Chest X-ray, AP view. Patient: 54 years old, sex M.
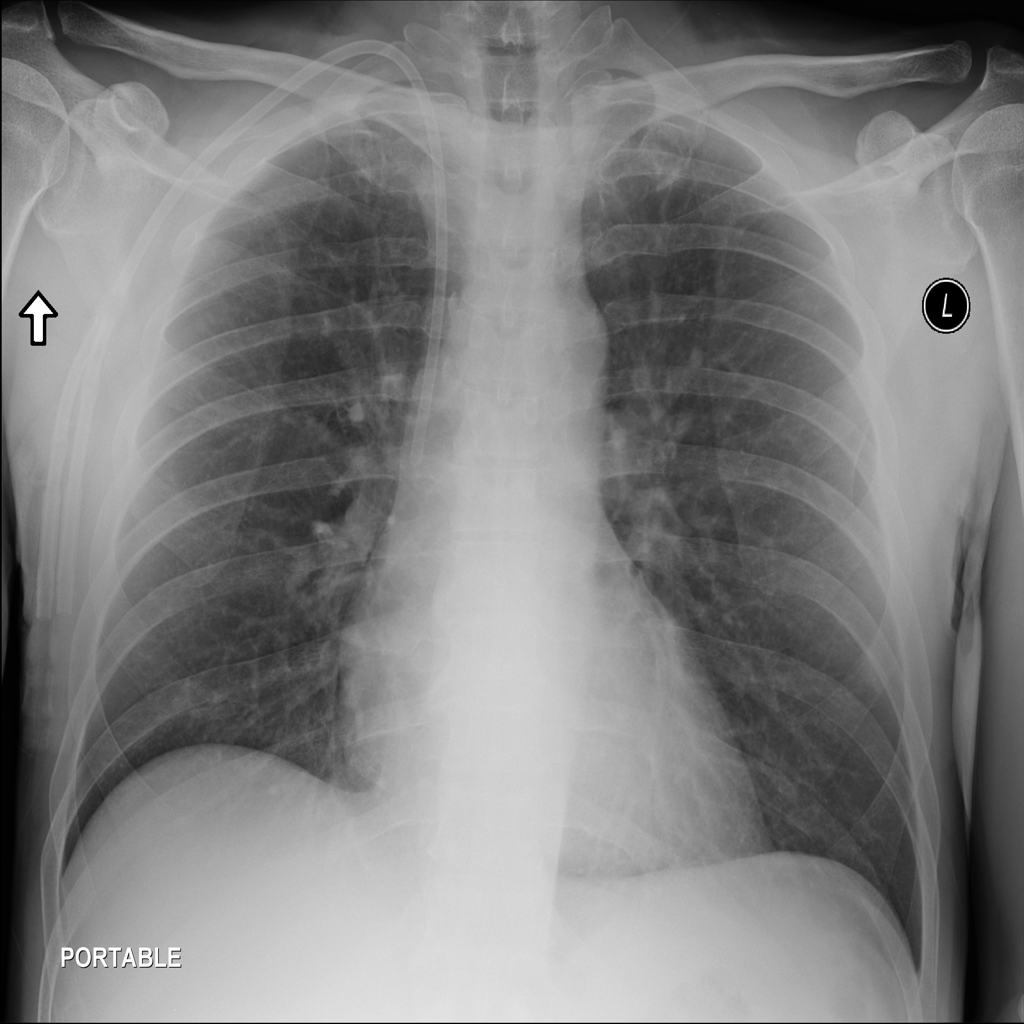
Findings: No Finding